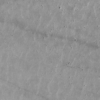
Label: not_dusty